Field crop: maize
Growth stage: 2
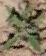
Species: atriplex